Question: I do write lots of image processing code with lots of different images involved on unmanaged C++ under Visual Studio 2010. I want to be able to watch them almost as easily, as a simple identifier while step-by-step debugging.
My current solution is to use some function which exports image in Matlab console. It is ok, but requires modification to source code, while I want to do it just while debugging. So the best option is just image popping up while hovering containing variable by mouse. But writing some command 'ExportToMatlab(image)' in Command Window is enough. I don't know how to do even this, however.
There is the very similar question <URL>, and some projects are frozen or unfinished.

I can spend some time on implementing appropriate solution, so links to some good guides on how to customize debugger visualizer in VS are welcome too.
I've created a Visual Studio extension based on <URL>. Check for description on how to use it.
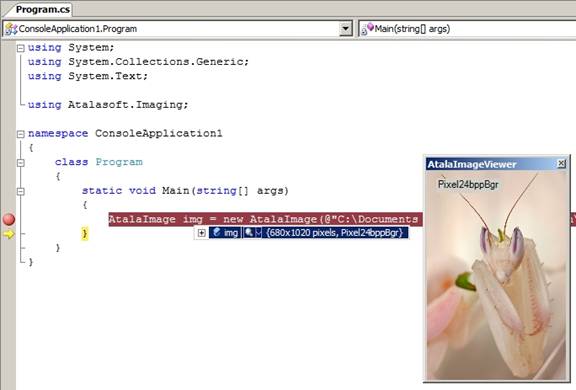
Answer: Just for history: I've implemented my own solution based on <URL>. It doesn't fit well enough, but I was able to implement all what I needed.
I've created a publicly available Visual Studio extension. It is available to download from its SourceForge project page, called <URL>. Check for description on how to use it.